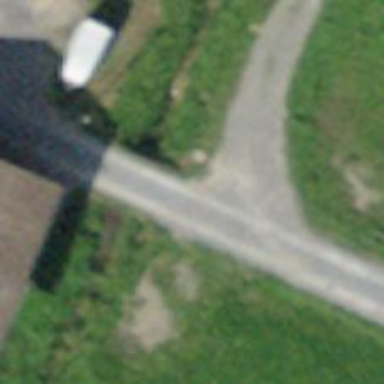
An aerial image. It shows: Driveway bridge with gravel surface.